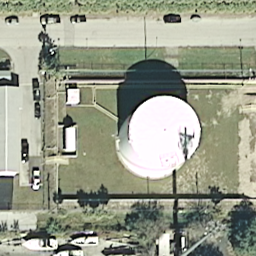
Label: storage tanks